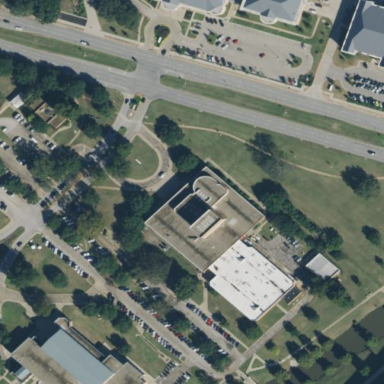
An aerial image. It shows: University building with various amenities.